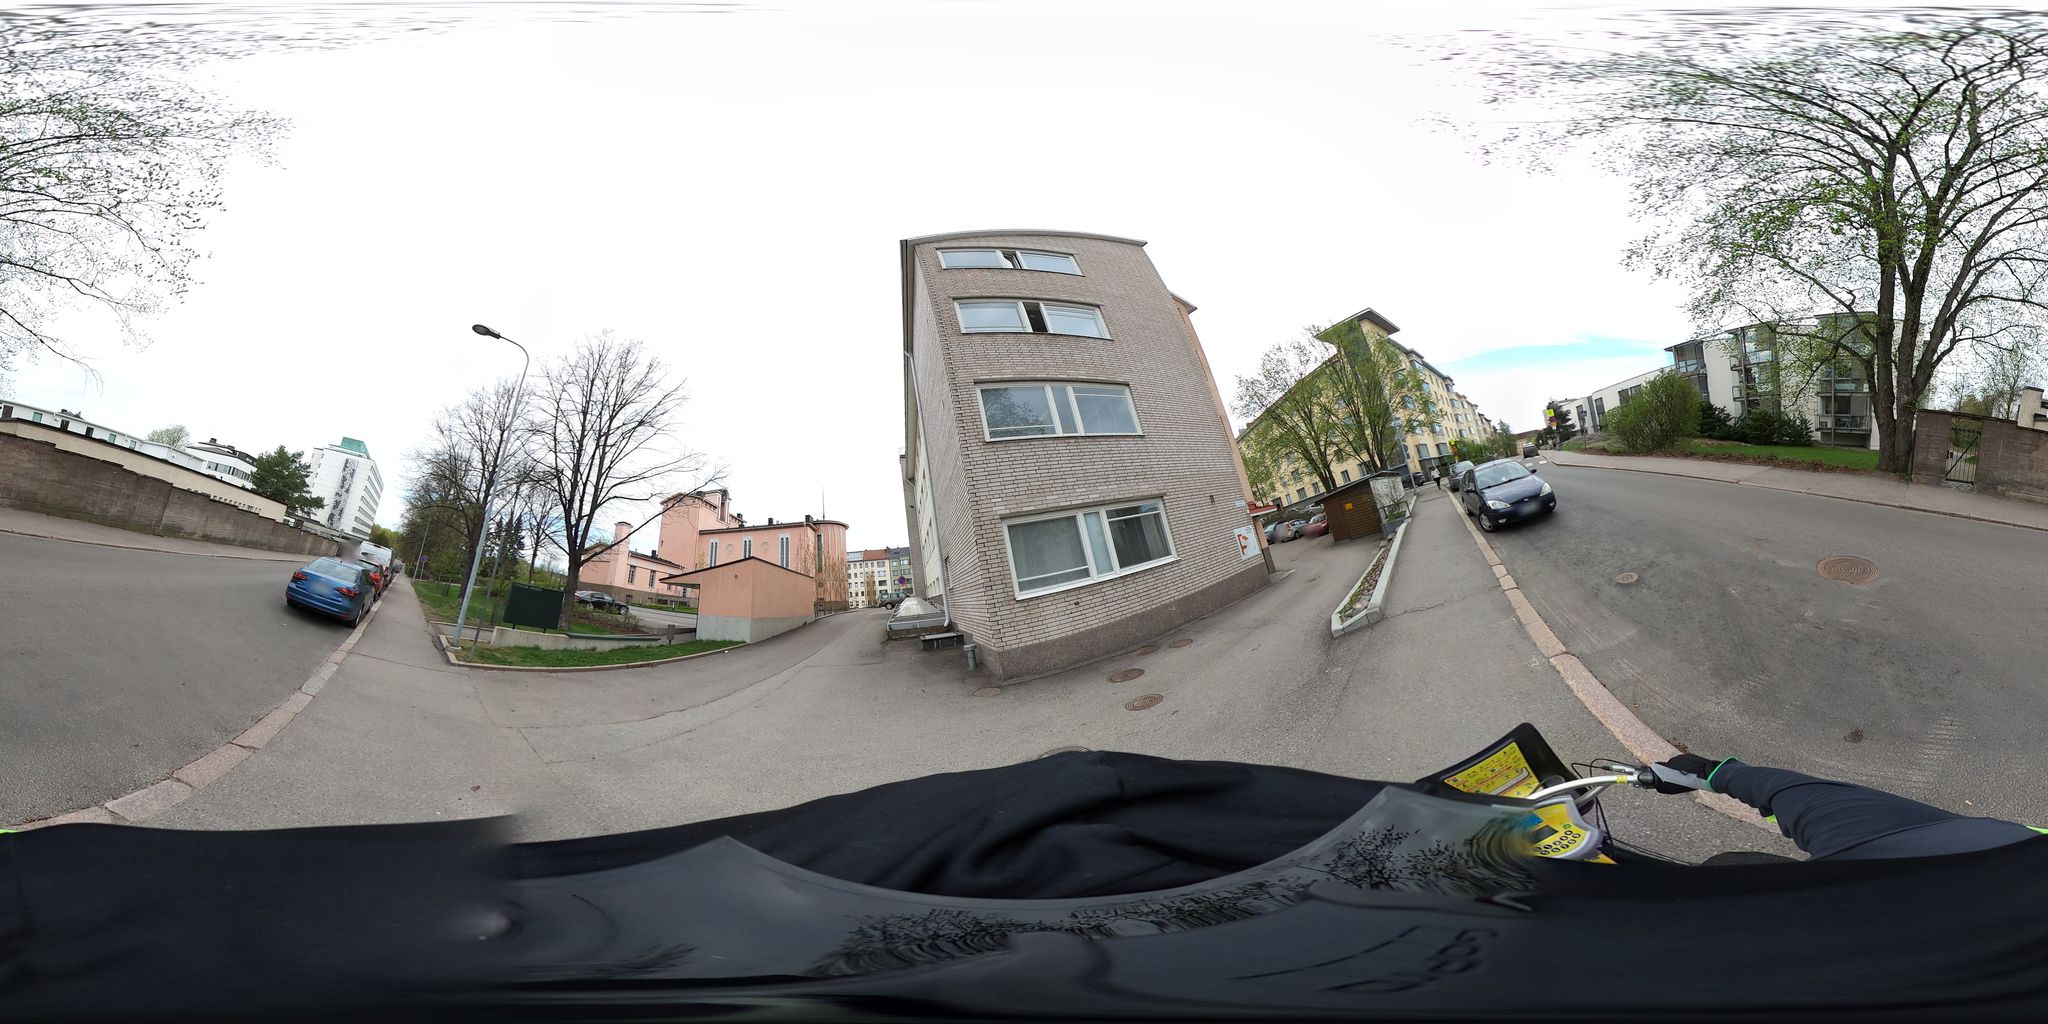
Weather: clear
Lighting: day
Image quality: slightly poor
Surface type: cycling surface
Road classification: footway
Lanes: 2
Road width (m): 6
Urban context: urban centre
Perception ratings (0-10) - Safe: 1.42, Lively: 7.9, Beautiful: 3.17, Boring: 5.79, Depressing: 4.86, Wealthy: 4.09